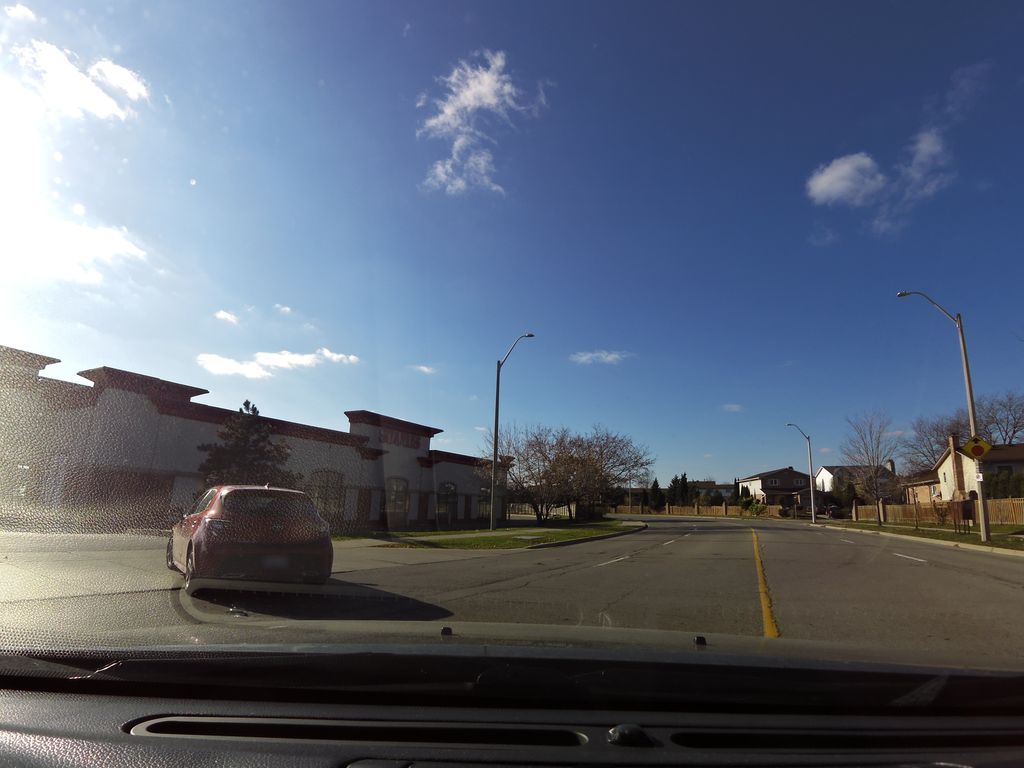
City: hamilton